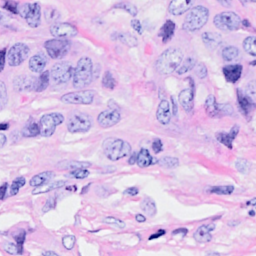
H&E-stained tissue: Breast